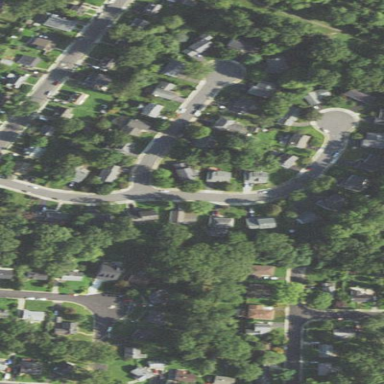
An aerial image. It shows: Residential area composed of single-family homes.